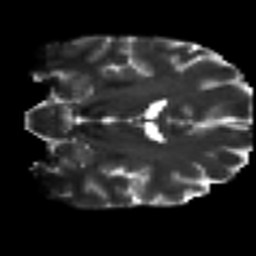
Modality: T2w
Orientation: coronal
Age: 50
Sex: female
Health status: ill
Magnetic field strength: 3 T
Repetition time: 8.4 s
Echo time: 0.0926 s